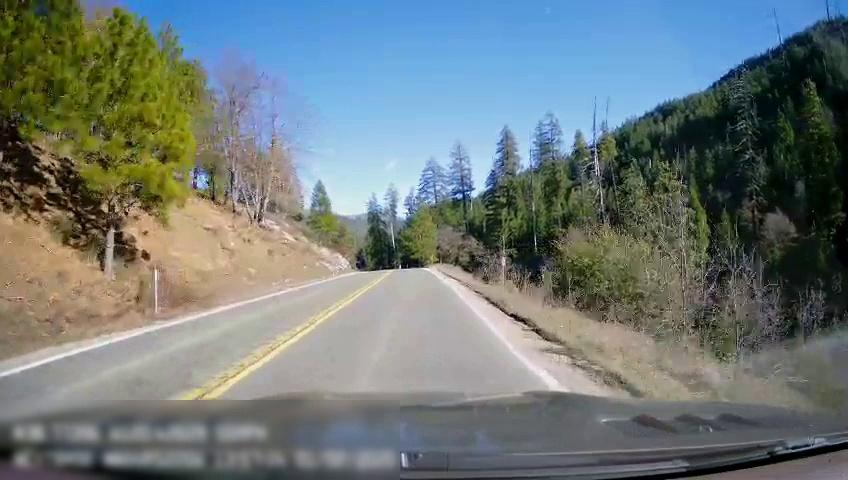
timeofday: Day
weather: Sunny
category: Drivable Space
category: Drivable Space
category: Lanes | Opposite Lane
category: Lanes | Current Lane
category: Lanes | Opposite Lane
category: Lanes | Current Lane